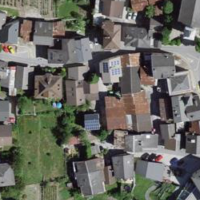
EUNIS habitat code: 54
Species observed at this site:
Hippocrepis emerus
Prunus mahaleb